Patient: sex F, age 83
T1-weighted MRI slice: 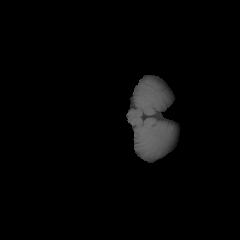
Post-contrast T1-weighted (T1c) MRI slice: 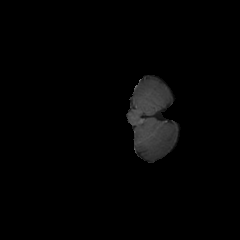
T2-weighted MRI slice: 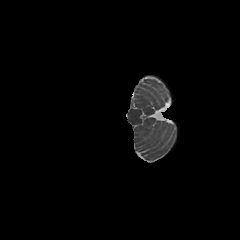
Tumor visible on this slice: no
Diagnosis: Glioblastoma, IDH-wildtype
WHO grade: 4